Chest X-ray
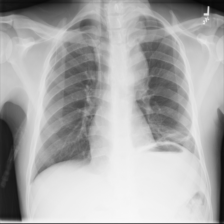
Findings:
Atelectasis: positive
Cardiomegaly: negative
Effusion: negative
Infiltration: positive
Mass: positive
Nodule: negative
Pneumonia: negative
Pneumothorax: negative
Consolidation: negative
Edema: negative
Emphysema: negative
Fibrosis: negative
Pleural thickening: negative
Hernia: negative